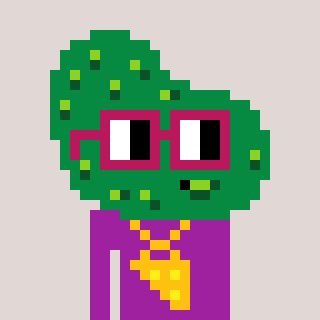
a pixel art character with square dark red glasses, a pickle-shaped head and a magenta-colored body on a warm background